Question: Basically the title says it all. Rather than plotting every single entry in my database on a map as I do at the moment, I want to query the database and only plot the entries whose co-ordinates fall within the circle drawn around the users current location, however I can't quite figure out how to do it. At the moment, I have written code that plots the users current location on the map along with the locations of all the entries stored on my database and also the circle around the current location (See picture below). Based on my picture below, I only want the three markers within the circle to be plotted.

Does anyone know if there are any ways of checking if the latlng co-ordinates stored in my database fall within the area of the circle? Or if not, could anyone suggest any alternatives that use a similar idea.
An alternative I was thinking of was using a square / rectangle rather than a circle so that I could simply compare the co-ordinates of my entries with bounds of the square / rectangle, however I don't really know how feasible that is seen as those shapes aren't supported by the Google Maps API. I also came across the <URL> class which could be useful but I can't find any sample code using it. How I might do this either?
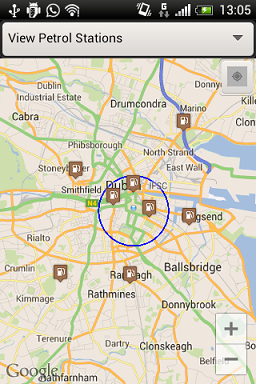
Answer: Ok, I've figured out a solution using the LatLngBounds class I referred to in my question. What it does is:
1. Creates a new rectangular perimeter around the user's current latitude and longitude co-ordinates (this example is roughly one square kilometer).
2. It then checks if the perimeter contains the co-ordinates stored in the database.
3. If it does, the marker is plotted on the map. public void getNearbyMarkers(){
LatLngBounds perimeter = new LatLngBounds(new LatLng(currentLat - 0.004,
currentLon - 0.004), new LatLng(currentLat + 0.004, currentLon + 0.004));
if (perimeter.contains(LatlongFromDatabase)) {
//Plot Marker on Map
} else {
Toast.makeText(getApplicationContext(), "Co-ordinates not in perimeter!", 8).show();
}
}